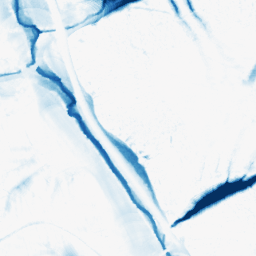
Category: morphological
Decomposition family: morphological_ellipse
Decomposition parameters: operation: closing
width: 30
height: 50
Upsampling method: sinc_hamming
Upsampling parameters: scale: 8
kernel_size: 16
Upsampling scale: 8